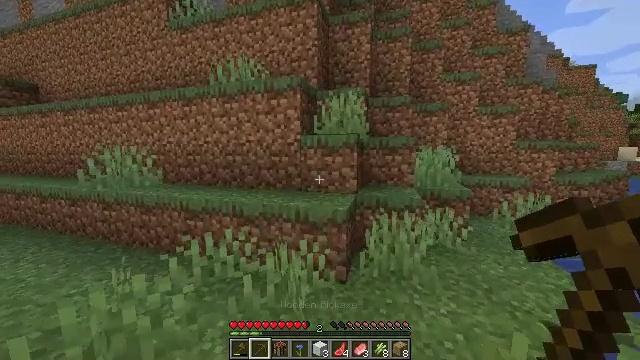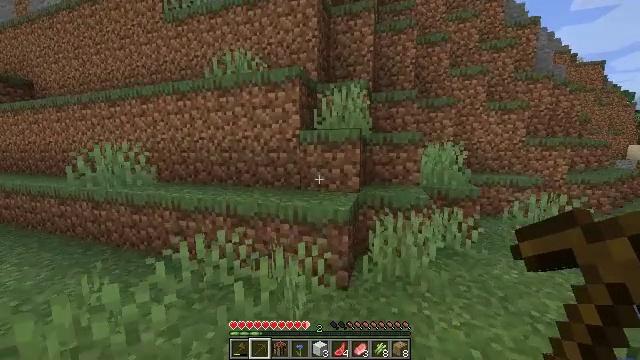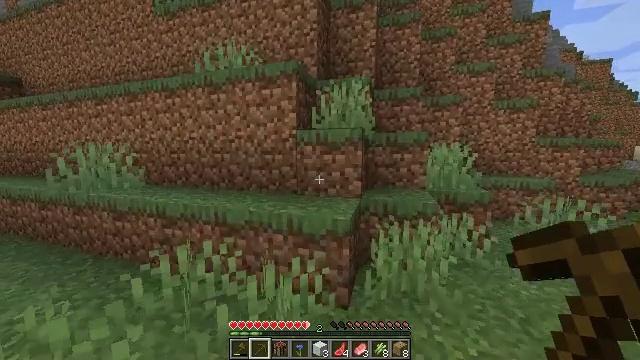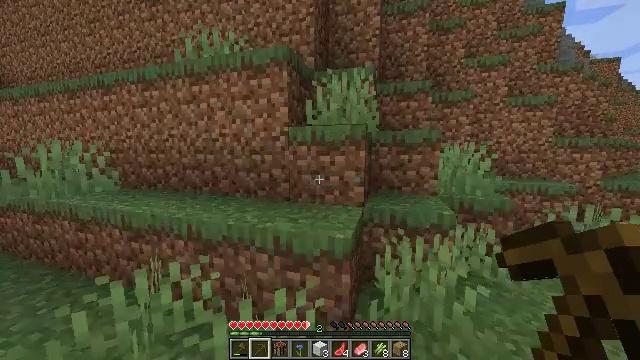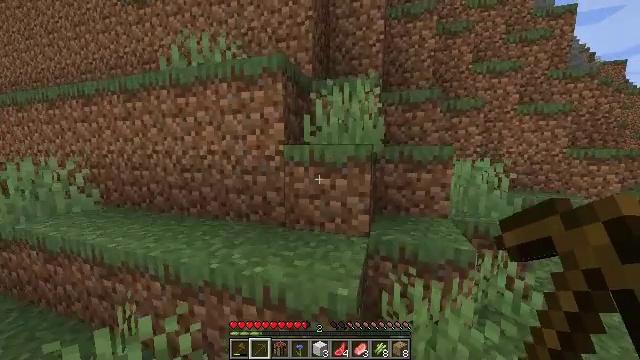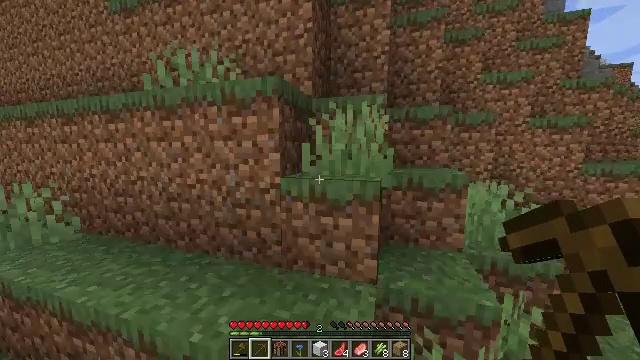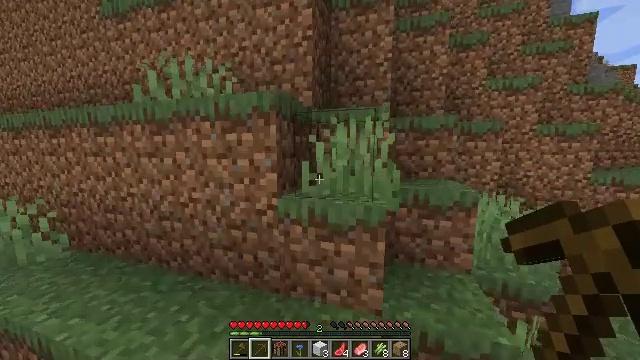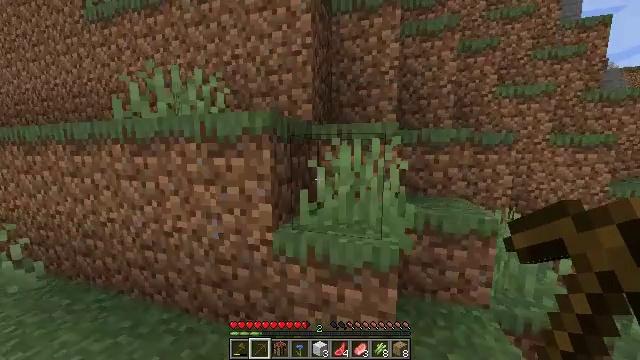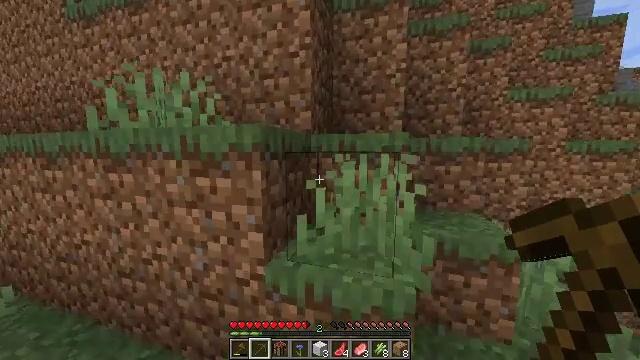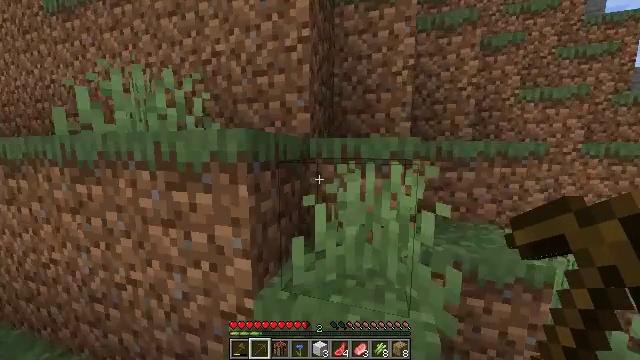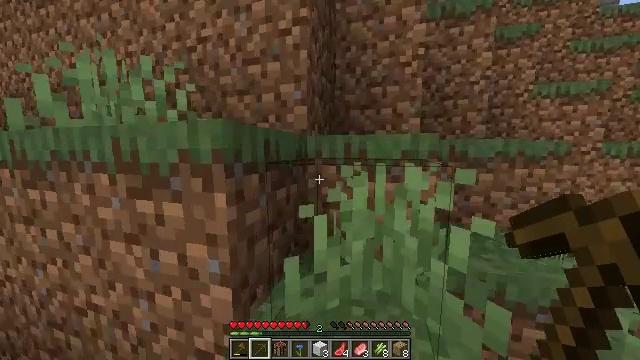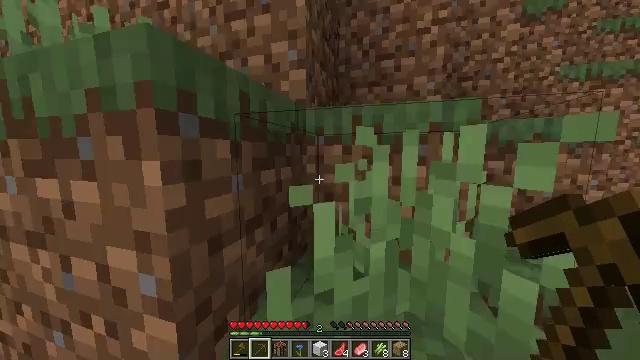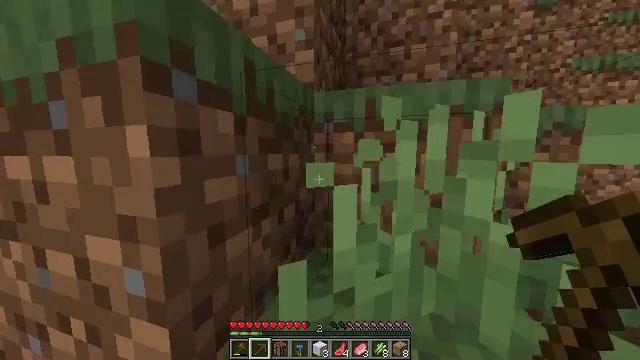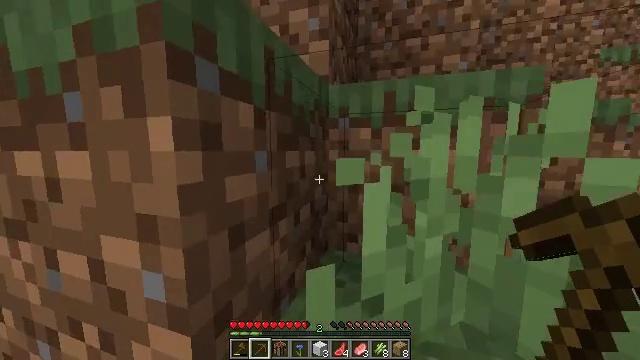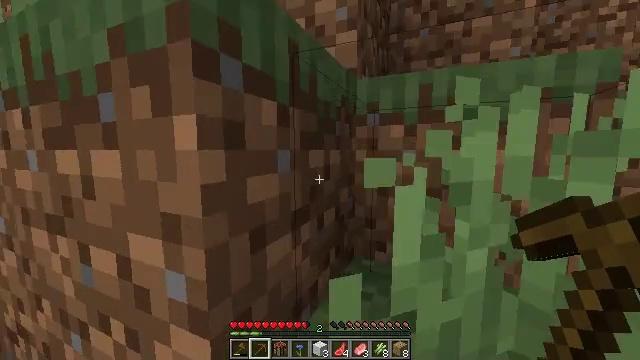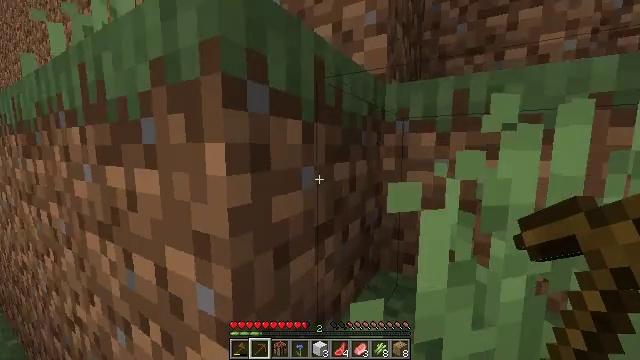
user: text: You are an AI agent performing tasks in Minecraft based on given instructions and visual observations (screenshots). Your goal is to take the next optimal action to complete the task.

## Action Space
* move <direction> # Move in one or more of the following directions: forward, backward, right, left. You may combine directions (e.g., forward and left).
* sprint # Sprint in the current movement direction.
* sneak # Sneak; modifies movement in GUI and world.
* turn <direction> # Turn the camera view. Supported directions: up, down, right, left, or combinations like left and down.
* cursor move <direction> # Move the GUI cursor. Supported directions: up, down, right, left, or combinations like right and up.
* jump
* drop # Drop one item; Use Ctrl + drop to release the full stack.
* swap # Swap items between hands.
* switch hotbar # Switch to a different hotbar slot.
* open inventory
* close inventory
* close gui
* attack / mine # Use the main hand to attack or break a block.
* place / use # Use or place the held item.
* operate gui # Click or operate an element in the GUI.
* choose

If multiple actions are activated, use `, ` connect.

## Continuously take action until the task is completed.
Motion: motion action
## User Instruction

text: Harvest grass block to clear the area.
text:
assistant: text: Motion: move forward
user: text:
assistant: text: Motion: move forward
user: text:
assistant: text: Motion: move forward
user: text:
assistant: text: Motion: move forward, jump
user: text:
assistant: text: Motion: move forward, jump
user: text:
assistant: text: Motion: move forward, jump
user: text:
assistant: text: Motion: move forward, jump
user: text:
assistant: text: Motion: move forward, jump
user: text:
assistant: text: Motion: move forward
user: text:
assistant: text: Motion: move forward
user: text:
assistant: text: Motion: move forward
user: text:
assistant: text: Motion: move forward
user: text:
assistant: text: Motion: move forward and move right, turn left
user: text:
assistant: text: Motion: move forward and move right, turn left
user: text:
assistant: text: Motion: move forward and move right, turn left, jump
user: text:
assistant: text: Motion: move forward and move right, turn left, jump
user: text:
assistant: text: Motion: move forward, jump
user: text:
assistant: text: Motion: move forward and move right, jump
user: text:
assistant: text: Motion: move forward and move right
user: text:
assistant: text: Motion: move forward and move right
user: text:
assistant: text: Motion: move forward and move right
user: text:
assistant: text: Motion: move forward and move right
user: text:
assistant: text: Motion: move forward and move right
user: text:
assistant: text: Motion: move forward and move right
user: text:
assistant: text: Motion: move forward and move right
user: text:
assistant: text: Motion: move forward and move right, jump
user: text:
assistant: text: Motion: move forward, turn left, jump
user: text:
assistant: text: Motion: move forward and move left, turn left, jump
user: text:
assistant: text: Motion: move forward and move left, turn left, jump
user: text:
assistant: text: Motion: move forward and move left, turn left, jump